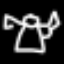
Label: angel